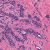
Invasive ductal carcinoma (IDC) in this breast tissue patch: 0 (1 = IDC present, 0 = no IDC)